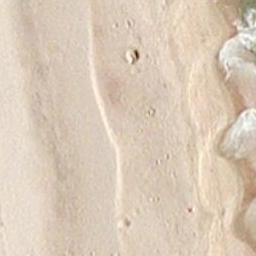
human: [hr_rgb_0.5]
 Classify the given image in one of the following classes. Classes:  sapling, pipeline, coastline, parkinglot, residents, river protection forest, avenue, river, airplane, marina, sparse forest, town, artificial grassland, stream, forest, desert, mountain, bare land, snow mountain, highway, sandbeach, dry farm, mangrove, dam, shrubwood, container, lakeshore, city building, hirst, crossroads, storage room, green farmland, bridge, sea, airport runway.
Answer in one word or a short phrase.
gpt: sandbeach